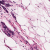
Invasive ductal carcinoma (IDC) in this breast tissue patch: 0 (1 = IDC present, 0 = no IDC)